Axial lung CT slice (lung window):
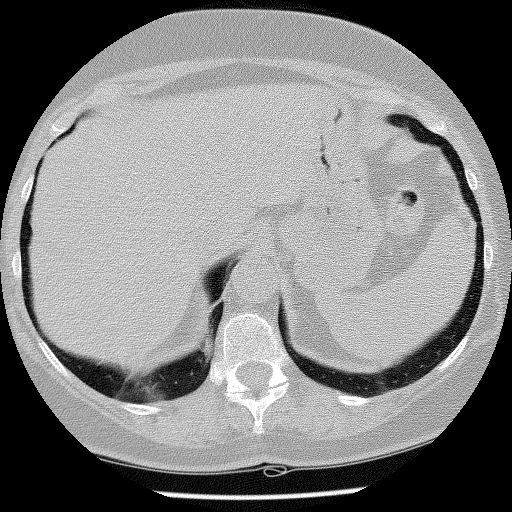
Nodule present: no